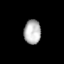
Tissue: lung
Cell type: T cells
Senescence score: 0.2431
Nuclear area (px): 398
Mean DAPI intensity: 182.472